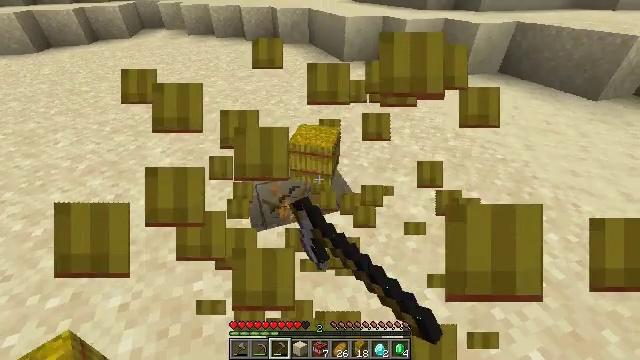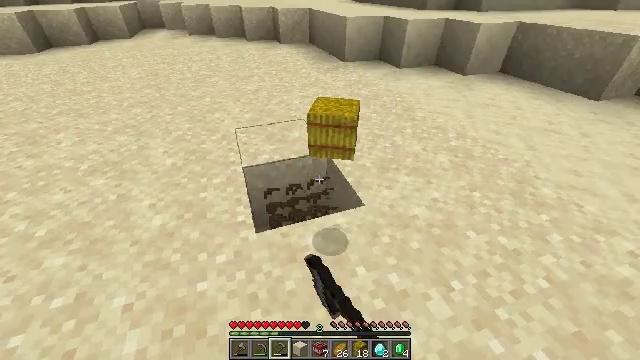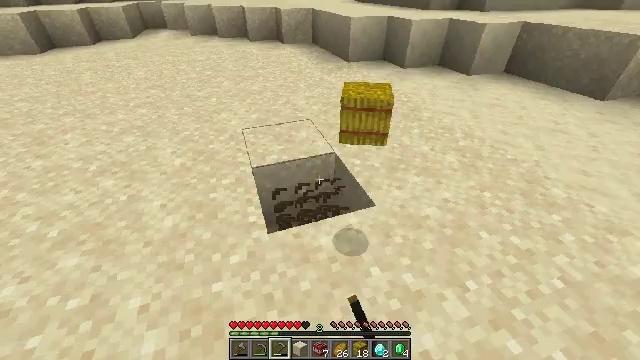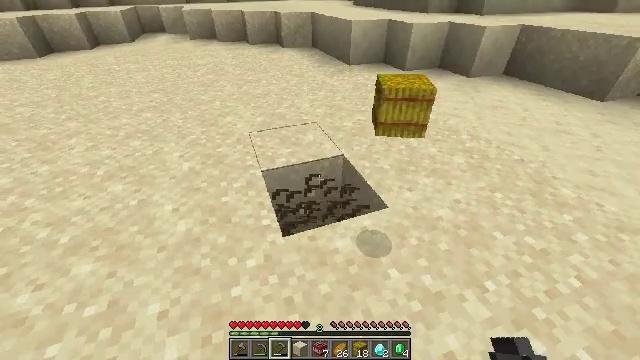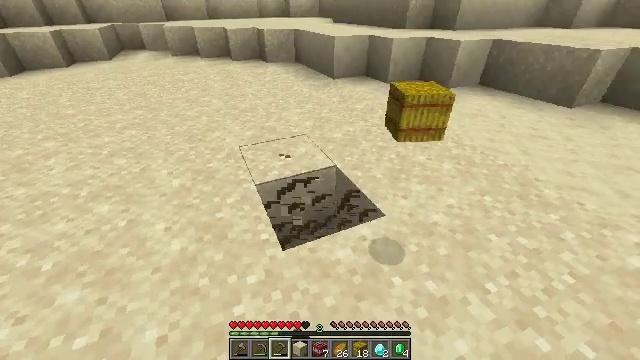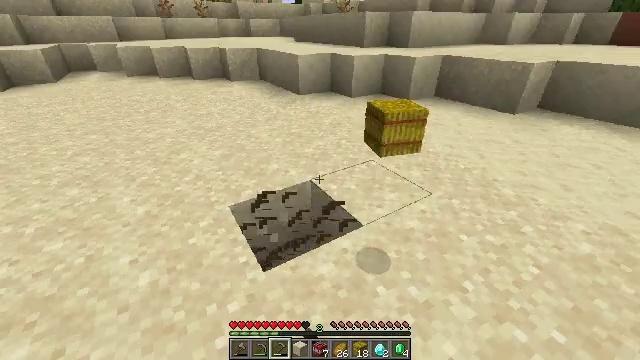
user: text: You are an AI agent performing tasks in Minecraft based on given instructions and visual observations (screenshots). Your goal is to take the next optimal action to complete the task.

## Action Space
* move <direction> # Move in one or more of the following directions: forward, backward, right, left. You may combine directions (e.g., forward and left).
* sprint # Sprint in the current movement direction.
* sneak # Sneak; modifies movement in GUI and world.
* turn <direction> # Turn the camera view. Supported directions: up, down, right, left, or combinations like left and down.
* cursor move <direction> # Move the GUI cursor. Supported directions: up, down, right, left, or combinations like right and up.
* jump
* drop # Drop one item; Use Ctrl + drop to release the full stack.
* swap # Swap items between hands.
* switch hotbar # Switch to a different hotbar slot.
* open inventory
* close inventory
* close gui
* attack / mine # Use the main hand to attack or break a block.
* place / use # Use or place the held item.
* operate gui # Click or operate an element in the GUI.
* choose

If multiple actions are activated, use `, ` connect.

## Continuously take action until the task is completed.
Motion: motion action
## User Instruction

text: Gather a dead bush.
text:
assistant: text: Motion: move left, attack / mine
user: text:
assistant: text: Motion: move left, attack / mine
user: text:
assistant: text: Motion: attack / mine
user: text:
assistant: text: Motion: turn right and up, attack / mine
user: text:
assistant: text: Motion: move left, turn right and up
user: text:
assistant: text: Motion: no_op